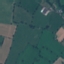
Land use / land cover: Pasture